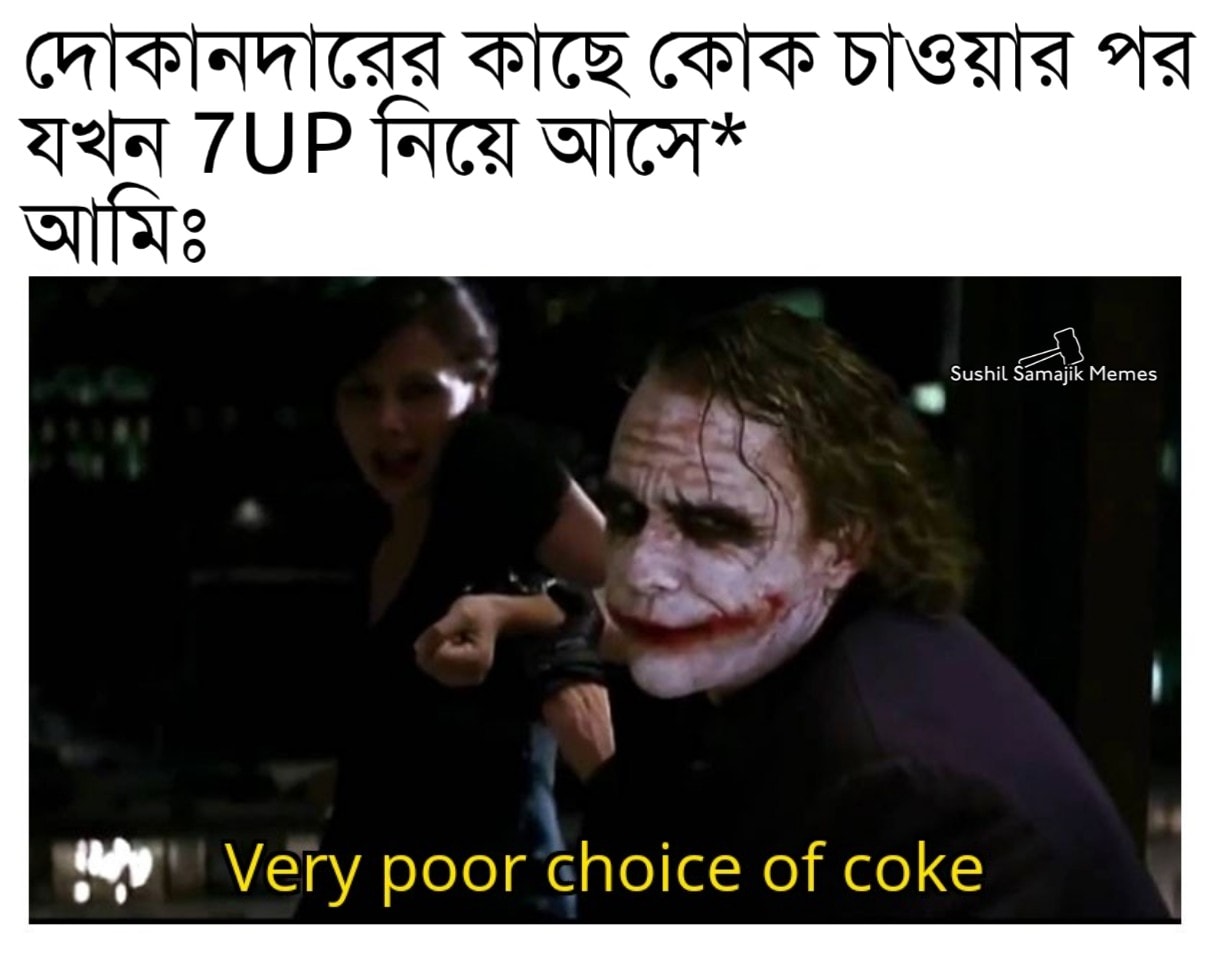
Caption: দোকানদেরের কাছে কোক চাওয়ার পর যখন 7UP  নিয়ে আসে*    আমিঃ   Very poor choice of coke
Label: non-hate